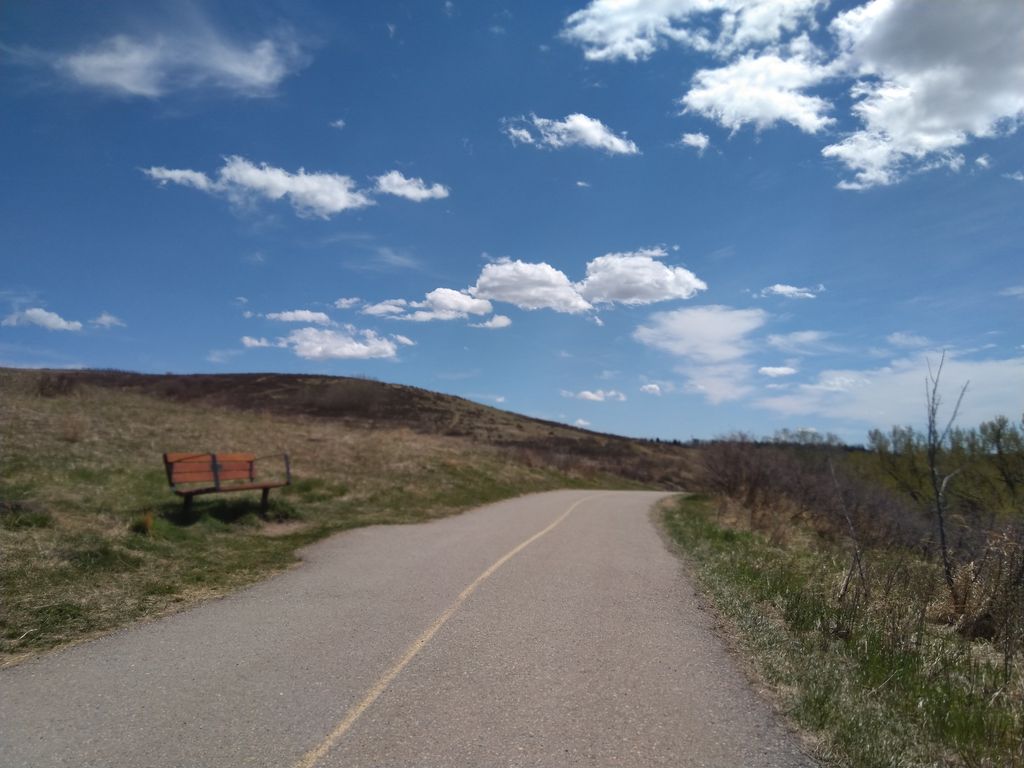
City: calgary